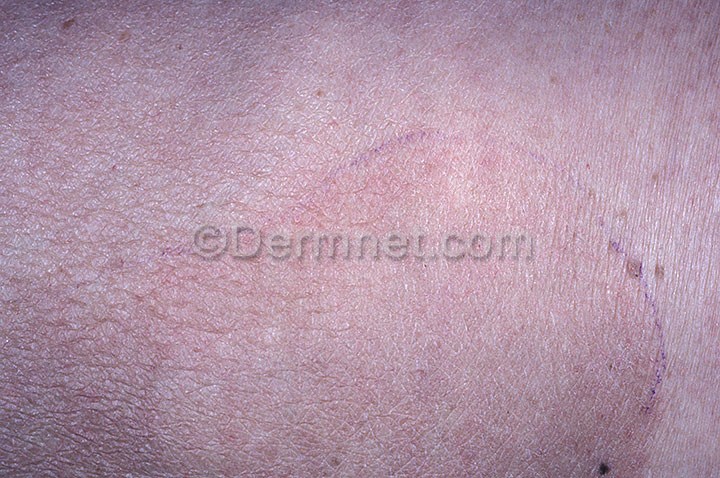
Disease: Tinea Ringworm Candidiasis and other Fungal Infections